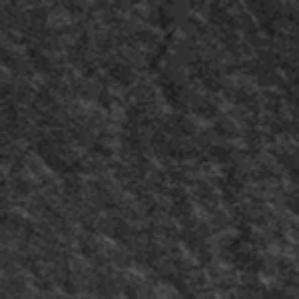
Label: frost